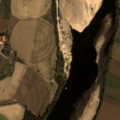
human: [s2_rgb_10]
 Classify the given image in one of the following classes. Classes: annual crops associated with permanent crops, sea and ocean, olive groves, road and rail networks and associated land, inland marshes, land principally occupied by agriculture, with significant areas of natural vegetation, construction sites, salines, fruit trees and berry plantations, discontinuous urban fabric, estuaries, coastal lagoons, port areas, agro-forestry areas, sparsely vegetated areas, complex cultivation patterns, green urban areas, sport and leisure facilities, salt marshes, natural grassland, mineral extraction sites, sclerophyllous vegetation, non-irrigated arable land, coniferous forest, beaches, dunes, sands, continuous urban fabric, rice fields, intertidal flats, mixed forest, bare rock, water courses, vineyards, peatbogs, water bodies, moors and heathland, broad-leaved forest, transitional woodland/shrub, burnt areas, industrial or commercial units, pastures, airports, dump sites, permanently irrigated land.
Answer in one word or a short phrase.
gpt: permanently irrigated land, beaches, dunes, sands, water courses